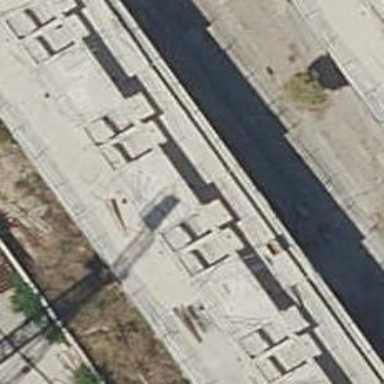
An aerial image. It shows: Terrace building.